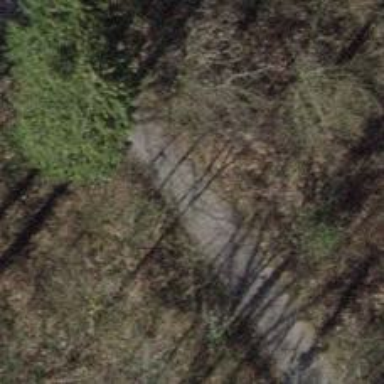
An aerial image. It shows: Track with fine gravel surface. The track is of grade1 quality.